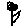
Label: flower